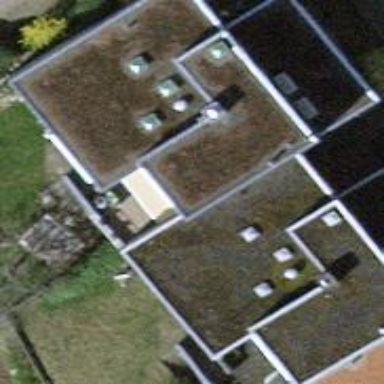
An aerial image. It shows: Close-up view of roof part of building.